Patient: sex M, age 49
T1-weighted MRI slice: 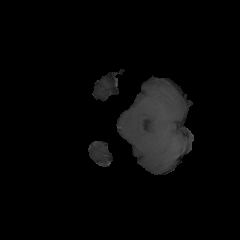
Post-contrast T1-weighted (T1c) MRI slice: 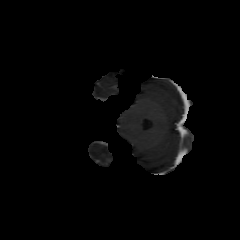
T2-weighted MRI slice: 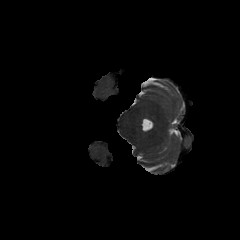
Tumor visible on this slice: no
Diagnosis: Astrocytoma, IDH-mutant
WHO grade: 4